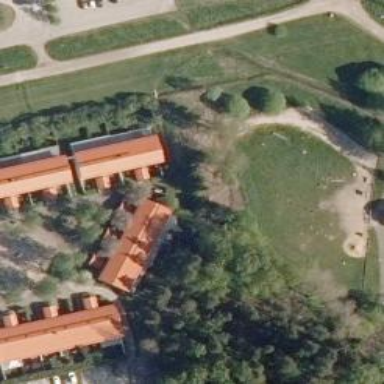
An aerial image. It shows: Dog park for leisure land.